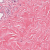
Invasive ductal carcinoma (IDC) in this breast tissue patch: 0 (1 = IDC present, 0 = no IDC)